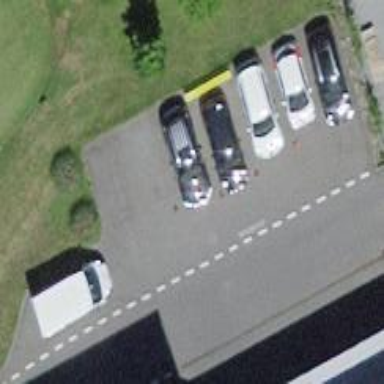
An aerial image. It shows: Street side parking area.